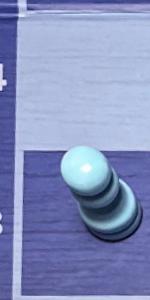
Label: Pawn_White